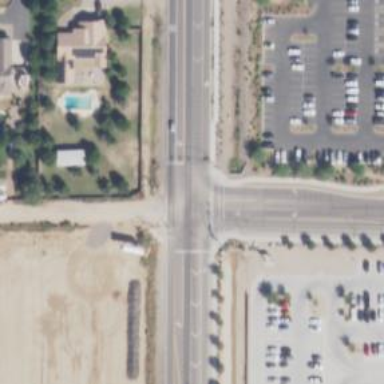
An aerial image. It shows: Solid stop line on the road.